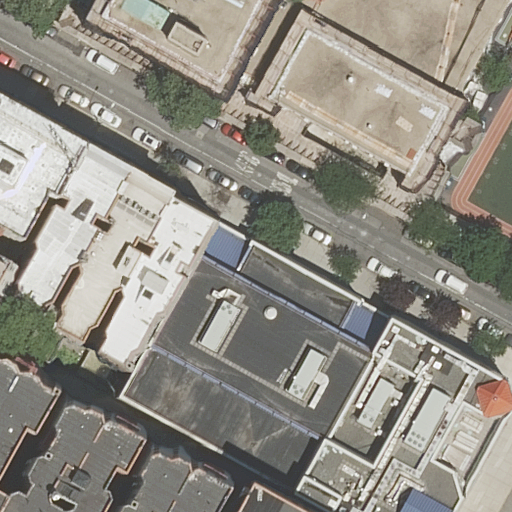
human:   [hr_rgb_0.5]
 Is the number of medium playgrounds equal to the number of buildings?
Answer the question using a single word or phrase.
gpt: no

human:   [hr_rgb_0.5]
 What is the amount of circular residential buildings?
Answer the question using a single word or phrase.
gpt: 0

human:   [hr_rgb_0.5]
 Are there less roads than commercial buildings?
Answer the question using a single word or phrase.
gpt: no

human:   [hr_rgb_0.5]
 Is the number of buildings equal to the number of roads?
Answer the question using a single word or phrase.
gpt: no

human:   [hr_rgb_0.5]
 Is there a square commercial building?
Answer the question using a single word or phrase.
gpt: no

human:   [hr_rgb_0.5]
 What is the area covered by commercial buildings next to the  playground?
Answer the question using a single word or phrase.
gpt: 0m2

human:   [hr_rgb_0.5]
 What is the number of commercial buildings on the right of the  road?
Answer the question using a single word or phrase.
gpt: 0

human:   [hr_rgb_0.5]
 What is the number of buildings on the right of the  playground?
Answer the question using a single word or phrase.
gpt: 10

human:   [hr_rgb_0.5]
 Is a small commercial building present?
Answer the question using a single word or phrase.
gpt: no

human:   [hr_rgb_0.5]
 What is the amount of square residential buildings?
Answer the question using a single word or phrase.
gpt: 0

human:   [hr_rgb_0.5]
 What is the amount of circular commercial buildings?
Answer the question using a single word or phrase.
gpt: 0

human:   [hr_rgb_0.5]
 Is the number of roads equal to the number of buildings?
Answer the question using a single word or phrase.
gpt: no

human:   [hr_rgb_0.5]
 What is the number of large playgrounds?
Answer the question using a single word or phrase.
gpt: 0

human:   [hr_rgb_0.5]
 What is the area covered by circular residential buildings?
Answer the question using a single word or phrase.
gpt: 0m2

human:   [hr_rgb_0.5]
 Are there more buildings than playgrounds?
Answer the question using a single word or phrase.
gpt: yes

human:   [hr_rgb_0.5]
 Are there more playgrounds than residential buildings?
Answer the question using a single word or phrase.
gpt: no

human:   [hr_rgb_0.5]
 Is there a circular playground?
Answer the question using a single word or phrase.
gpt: no

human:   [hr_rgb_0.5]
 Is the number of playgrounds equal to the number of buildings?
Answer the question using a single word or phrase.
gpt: no

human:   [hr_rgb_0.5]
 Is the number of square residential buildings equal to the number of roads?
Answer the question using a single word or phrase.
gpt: no

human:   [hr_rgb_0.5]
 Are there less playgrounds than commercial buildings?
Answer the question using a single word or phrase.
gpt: no

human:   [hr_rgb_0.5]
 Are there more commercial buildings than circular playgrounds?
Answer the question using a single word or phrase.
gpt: no

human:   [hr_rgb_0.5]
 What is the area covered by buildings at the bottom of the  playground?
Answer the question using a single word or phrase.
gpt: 4611m2

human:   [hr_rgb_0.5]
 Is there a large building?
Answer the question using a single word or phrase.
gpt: yes

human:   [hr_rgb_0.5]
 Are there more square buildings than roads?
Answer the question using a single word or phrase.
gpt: no

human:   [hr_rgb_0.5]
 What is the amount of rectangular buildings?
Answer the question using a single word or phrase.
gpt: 1

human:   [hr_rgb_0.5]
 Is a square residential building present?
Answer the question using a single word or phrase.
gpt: no

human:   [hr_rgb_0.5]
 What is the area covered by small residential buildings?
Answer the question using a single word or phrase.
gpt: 36m2

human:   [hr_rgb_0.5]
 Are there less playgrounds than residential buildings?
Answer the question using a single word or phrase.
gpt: yes

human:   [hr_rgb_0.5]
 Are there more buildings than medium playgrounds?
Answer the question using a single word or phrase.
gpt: yes

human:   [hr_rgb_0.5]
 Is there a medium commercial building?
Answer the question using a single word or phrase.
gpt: no

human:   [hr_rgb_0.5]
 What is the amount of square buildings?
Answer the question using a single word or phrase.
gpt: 0

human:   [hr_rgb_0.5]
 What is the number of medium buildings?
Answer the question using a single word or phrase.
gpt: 7

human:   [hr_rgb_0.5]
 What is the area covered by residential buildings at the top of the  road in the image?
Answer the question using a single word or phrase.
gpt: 4232m2

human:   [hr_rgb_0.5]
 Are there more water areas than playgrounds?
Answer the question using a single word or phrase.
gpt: no

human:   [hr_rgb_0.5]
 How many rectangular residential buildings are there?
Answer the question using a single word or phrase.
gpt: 1

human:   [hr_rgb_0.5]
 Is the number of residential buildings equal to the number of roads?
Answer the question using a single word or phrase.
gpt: no